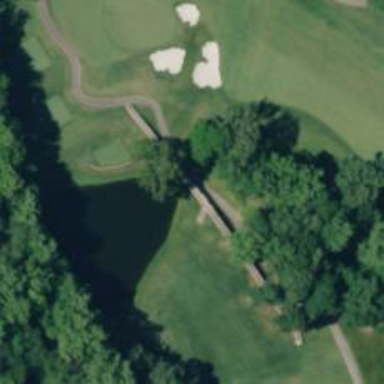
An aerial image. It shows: Path bridge with view of golf course.